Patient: sex F, age 75
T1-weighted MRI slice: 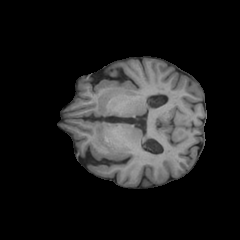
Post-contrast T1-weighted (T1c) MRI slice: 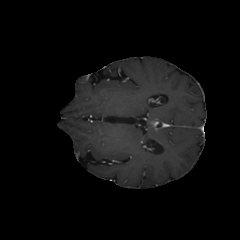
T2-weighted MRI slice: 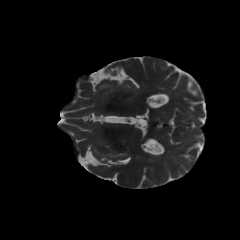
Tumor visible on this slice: no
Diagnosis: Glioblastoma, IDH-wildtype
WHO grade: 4